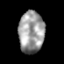
Tissue: prostate
Cell type: T cells
Senescence score: 0.2826
Nuclear area (px): 1043
Mean DAPI intensity: 157.365